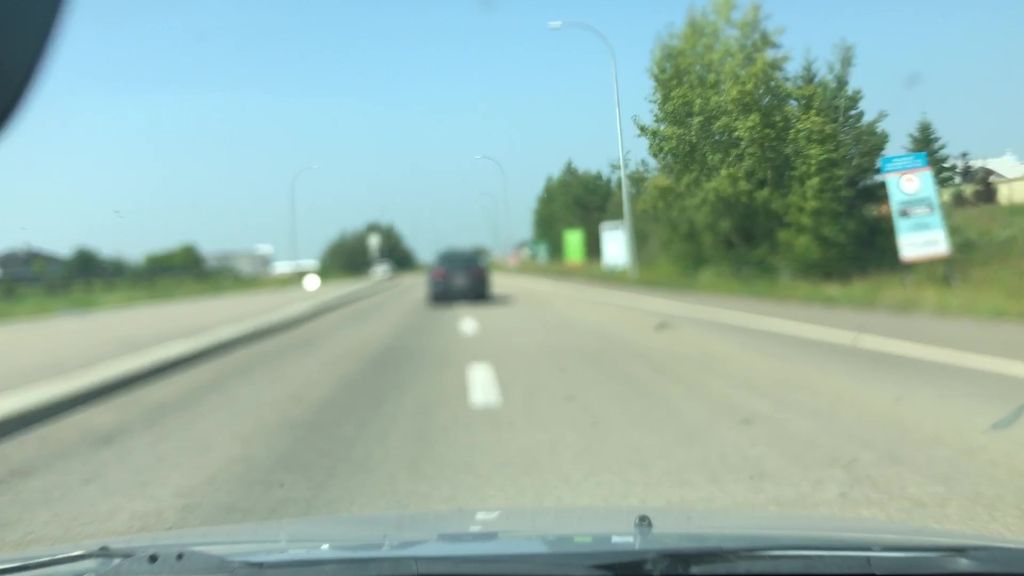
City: edmonton